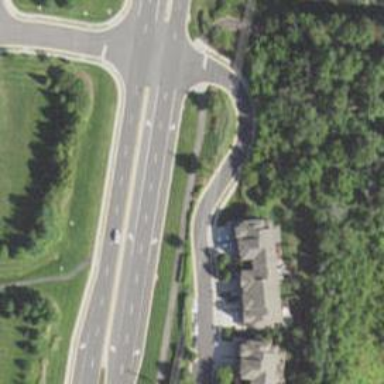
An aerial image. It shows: Residential road with asphalt surface. Sidewalk is present on the left side.